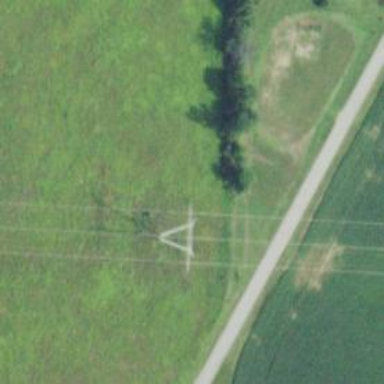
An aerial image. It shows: Lattice structure tower used for power transmission.